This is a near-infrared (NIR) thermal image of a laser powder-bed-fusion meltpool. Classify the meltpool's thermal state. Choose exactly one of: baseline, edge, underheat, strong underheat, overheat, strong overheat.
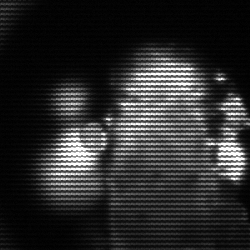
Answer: strong underheat